Field crop: maize
Growth stage: 1
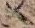
Species: atriplex